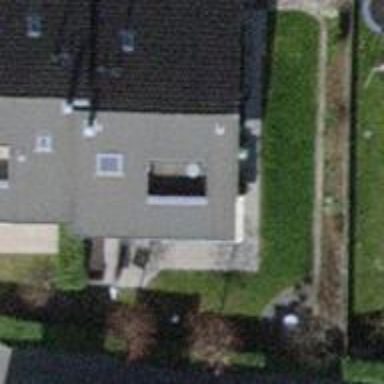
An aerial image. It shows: Semi-detached house.